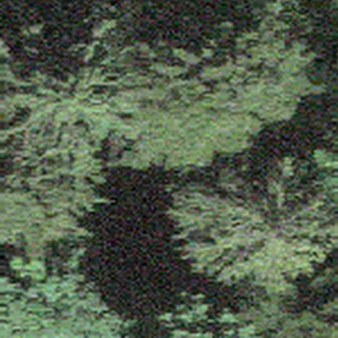
Label: other